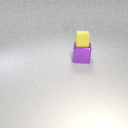
large purple metal cube below small yellow rubber cube